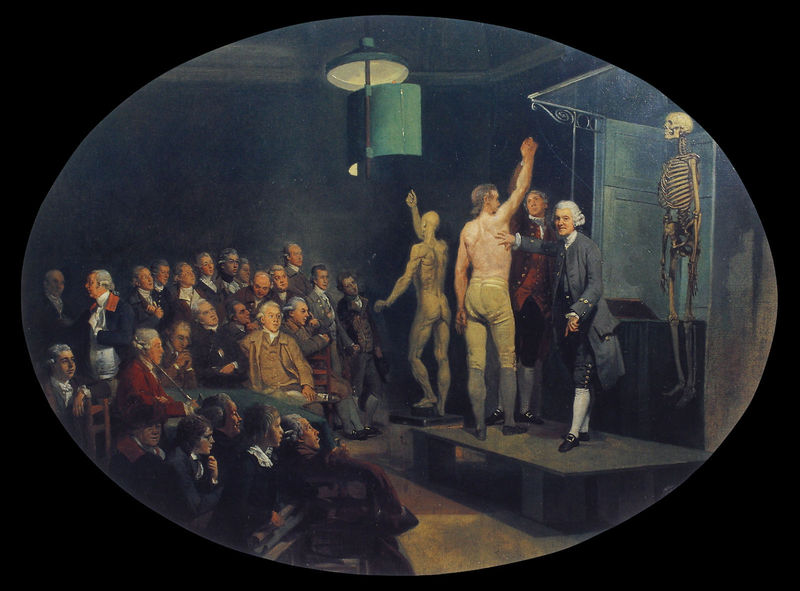
Titel: Hunter hält an der Royal Academy einen Vortrag
Künstler: Johan Zoffany
Institution: London, Royal College of Physicians
Schlagwörter: blau, dunkel, hand, nackt, grün, menschen, glas, grau, lampe, licht, männer, rücken, schwarz, stuhl, stühle, schirm, gesellschaft, anatomie, leiche, toter, bühne, publikum, oval, perücke, lehne, saal, muskeln, metall, stufe, halbnackt, podest, zeigen, oberkörper, strümpfe, demonstration, arzt, medizin, studien, skelett, student, muskel, perücken, forschung, lehre, gerippe, universität, auditorium, professor, studenten, vorlesung, mesch